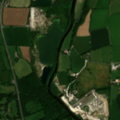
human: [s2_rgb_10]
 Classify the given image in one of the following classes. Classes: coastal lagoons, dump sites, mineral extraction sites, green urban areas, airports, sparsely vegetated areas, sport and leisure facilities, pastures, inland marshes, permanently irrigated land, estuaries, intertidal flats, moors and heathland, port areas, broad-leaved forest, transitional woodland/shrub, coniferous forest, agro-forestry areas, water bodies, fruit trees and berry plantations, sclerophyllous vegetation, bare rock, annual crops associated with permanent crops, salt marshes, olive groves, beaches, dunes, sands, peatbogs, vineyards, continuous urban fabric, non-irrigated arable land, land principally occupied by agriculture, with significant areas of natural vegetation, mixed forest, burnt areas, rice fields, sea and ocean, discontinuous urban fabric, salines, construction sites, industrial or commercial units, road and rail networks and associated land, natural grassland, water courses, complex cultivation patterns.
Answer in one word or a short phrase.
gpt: mineral extraction sites, non-irrigated arable land, pastures, broad-leaved forest